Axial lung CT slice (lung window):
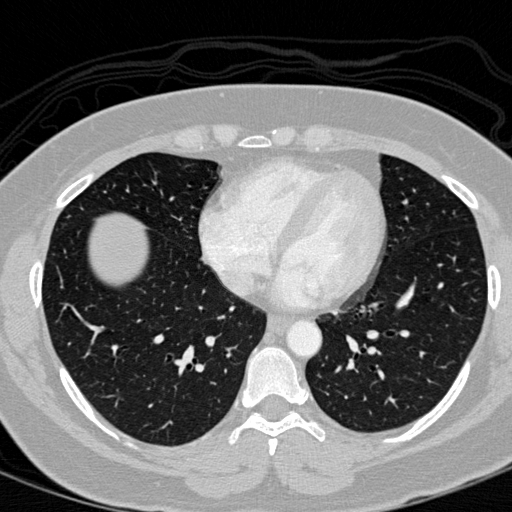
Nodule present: no